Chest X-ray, AP view. Patient: 73 years old, sex F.
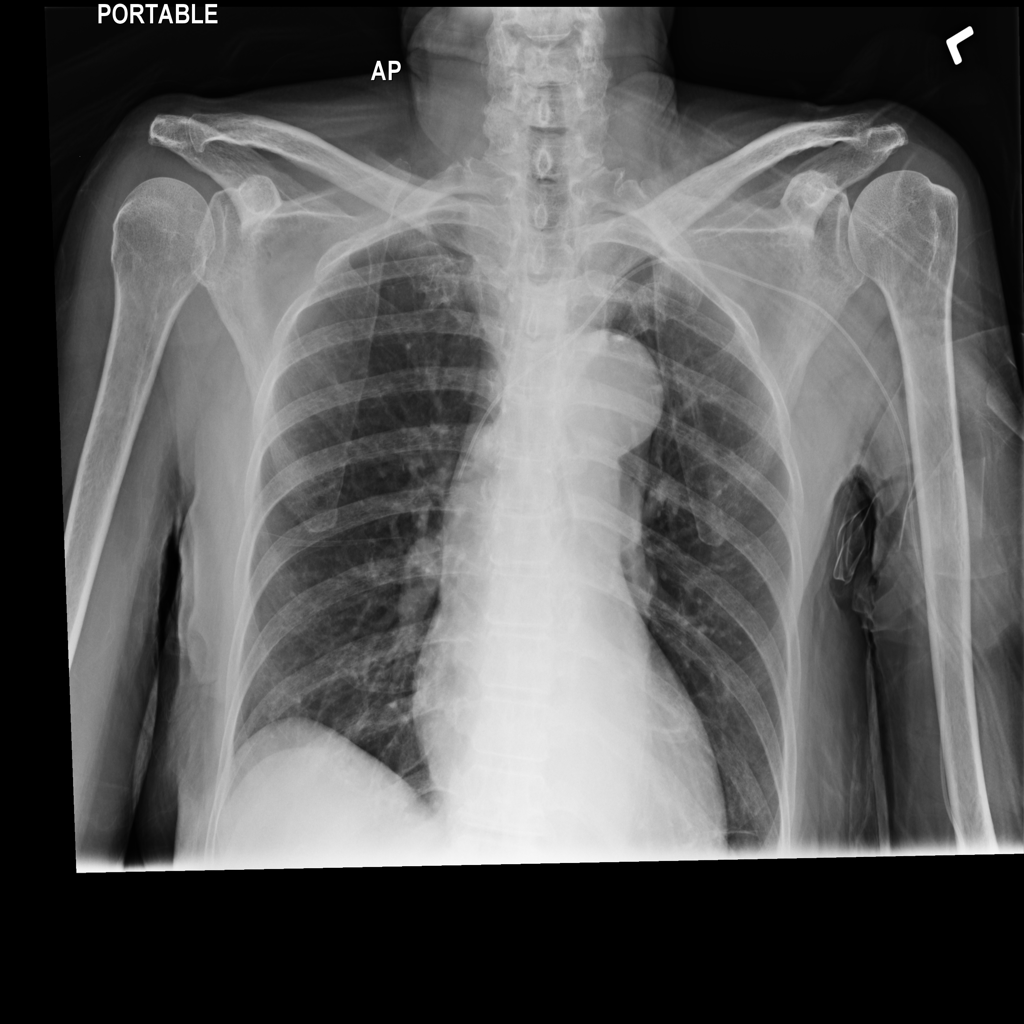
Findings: Atelectasis